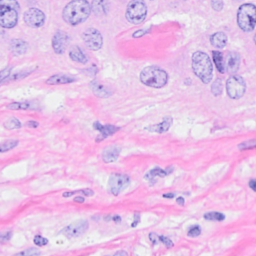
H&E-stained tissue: Breast